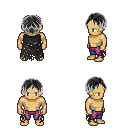
a pixel art fantasy rpg character, male body template, human, tanned skin, black tattered cape, magenta pants, gray parted hairstyle, four views (front, back, left, right), 2x2 character sprite sheet, small pixel art, hard edges, no anti-aliasing